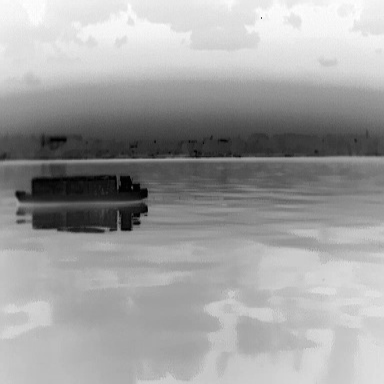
There is a fishing_boat in the infrared image.